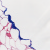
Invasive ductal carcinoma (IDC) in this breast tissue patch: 0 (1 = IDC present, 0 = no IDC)